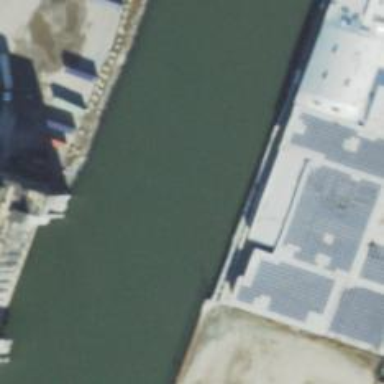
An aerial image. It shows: Dock by the waterway.